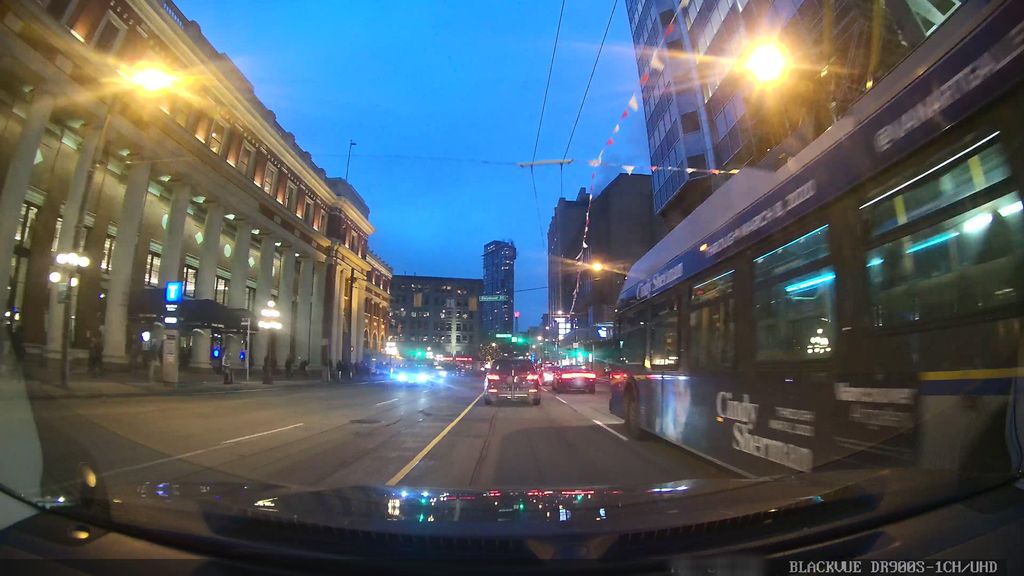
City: vancouver